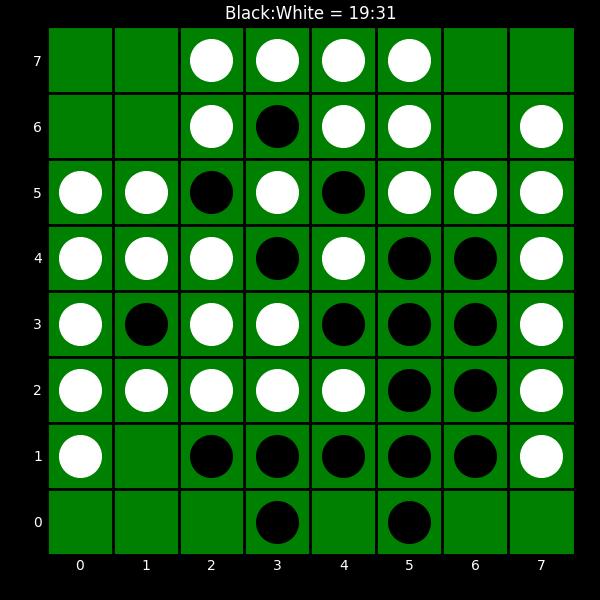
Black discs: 19
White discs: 31